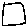
Label: square